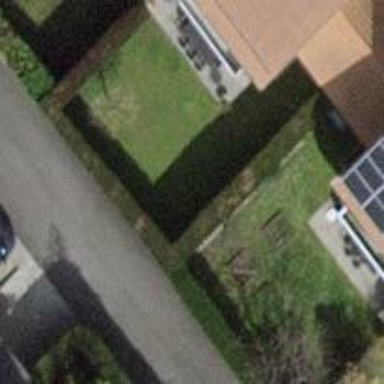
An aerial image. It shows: Garden enclosed by fence.